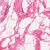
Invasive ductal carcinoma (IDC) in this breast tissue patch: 0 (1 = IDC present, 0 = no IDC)